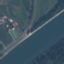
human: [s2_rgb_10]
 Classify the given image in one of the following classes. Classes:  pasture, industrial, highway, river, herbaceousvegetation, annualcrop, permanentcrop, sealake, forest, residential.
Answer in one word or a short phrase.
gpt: River